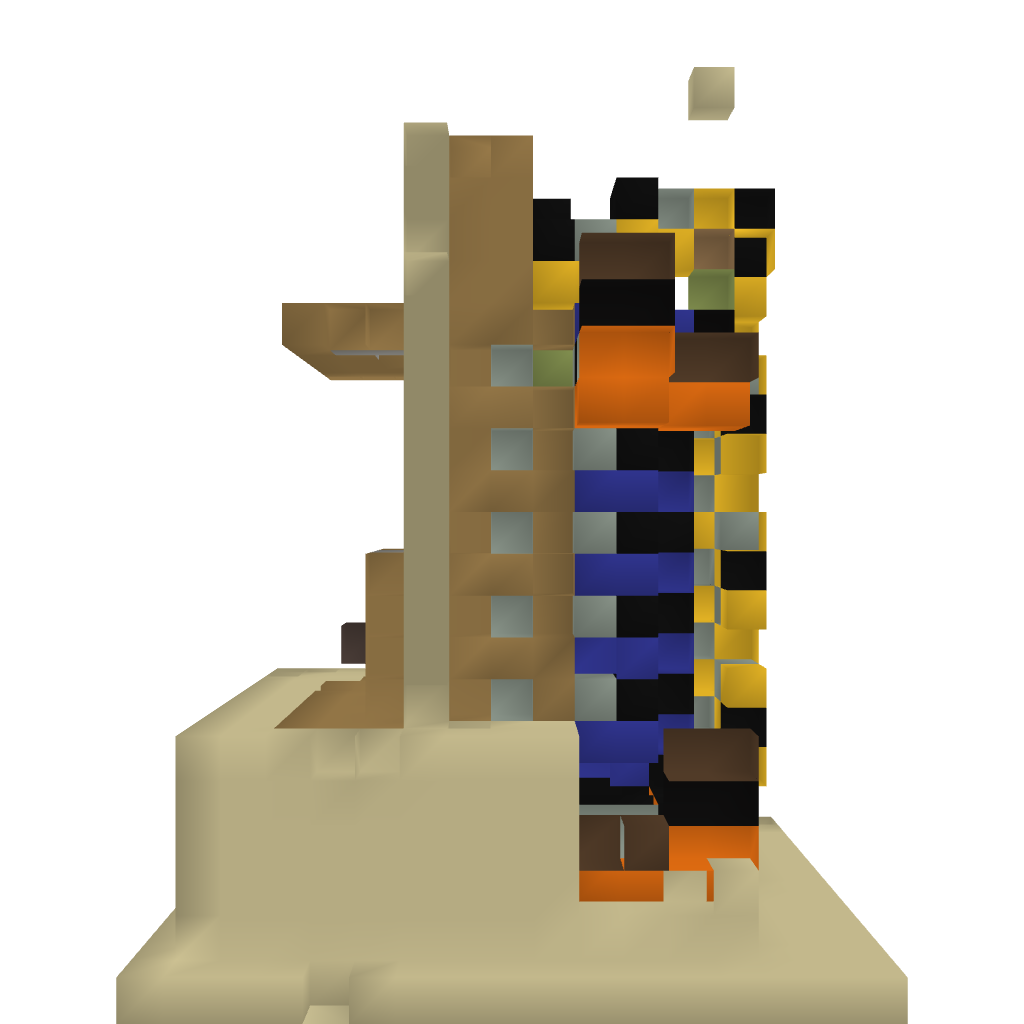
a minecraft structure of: hight speed 100% working elevator